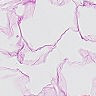
Metastatic tissue present: no